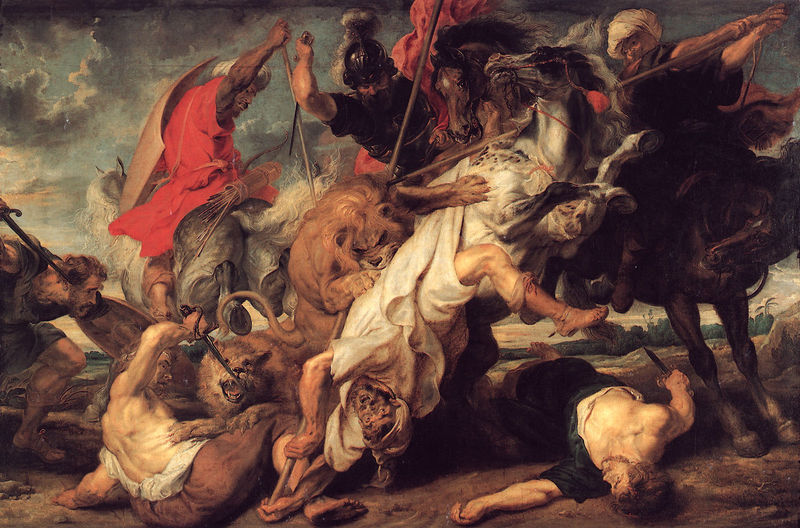
Titel: Löwenjagd / Bayerische Staatsgemäldesammlungen
Künstler: Peter Paul Rubens
Institution: München, Alte Pinakothek
Schlagwörter: angriff, feder, gemälde, kampf, menschen, männer, ölbild, rot, tod, tot, pferde, reiter, mähne, liegen, schlacht, lanze, soldaten, fallen, schild, helm, jagd, rüstung, löwen, leichnam, maul, sturz, rouge, lanzen, löwe, rubens, speere, mort, turban, peinture, titien, chevaux, arc, lion, nuages, soldats, beißen, bataille, fekk